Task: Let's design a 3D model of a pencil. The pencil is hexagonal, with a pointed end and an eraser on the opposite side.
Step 154:
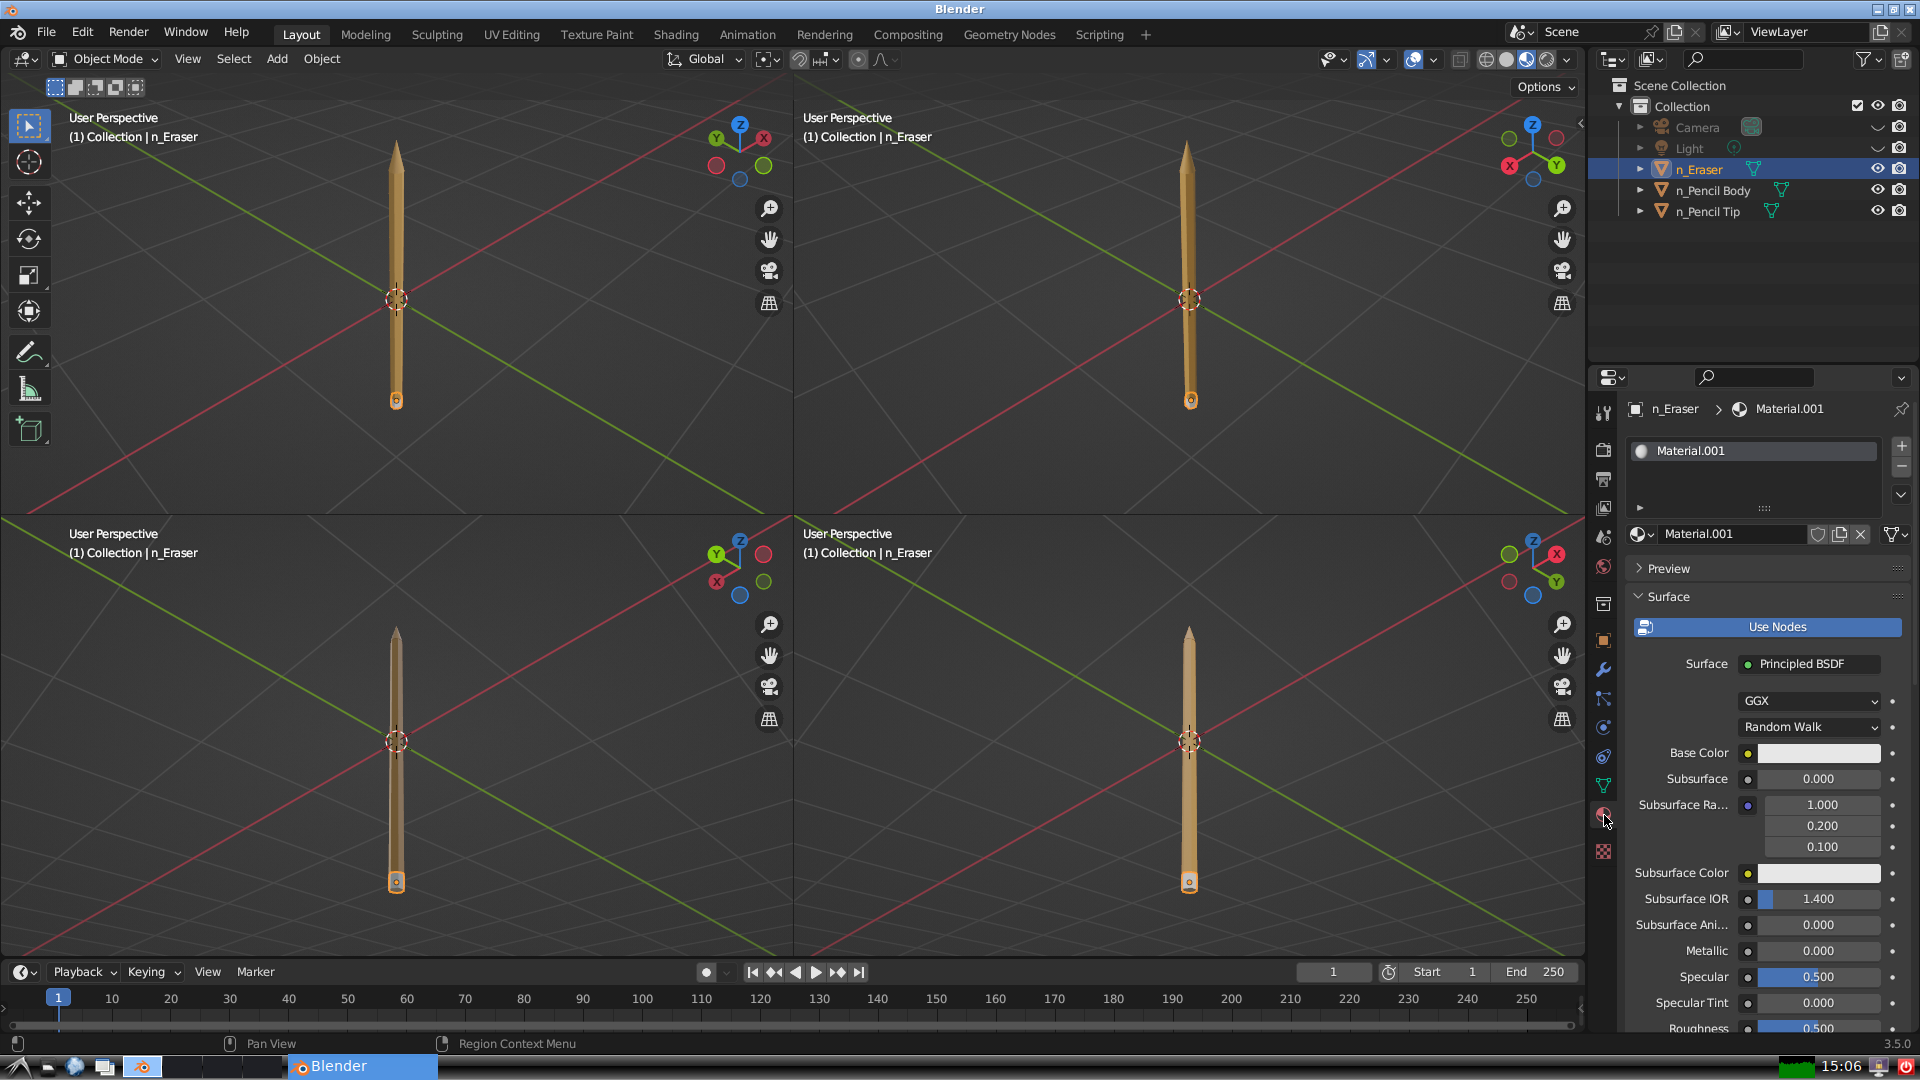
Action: click: no